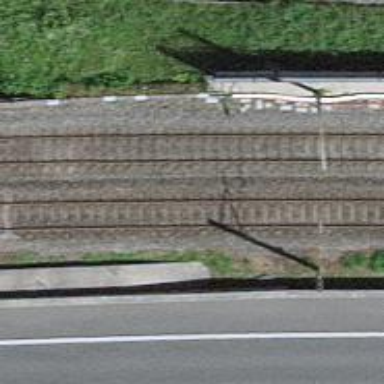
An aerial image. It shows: Bridge with electrified rail tracks and contact line.